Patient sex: M
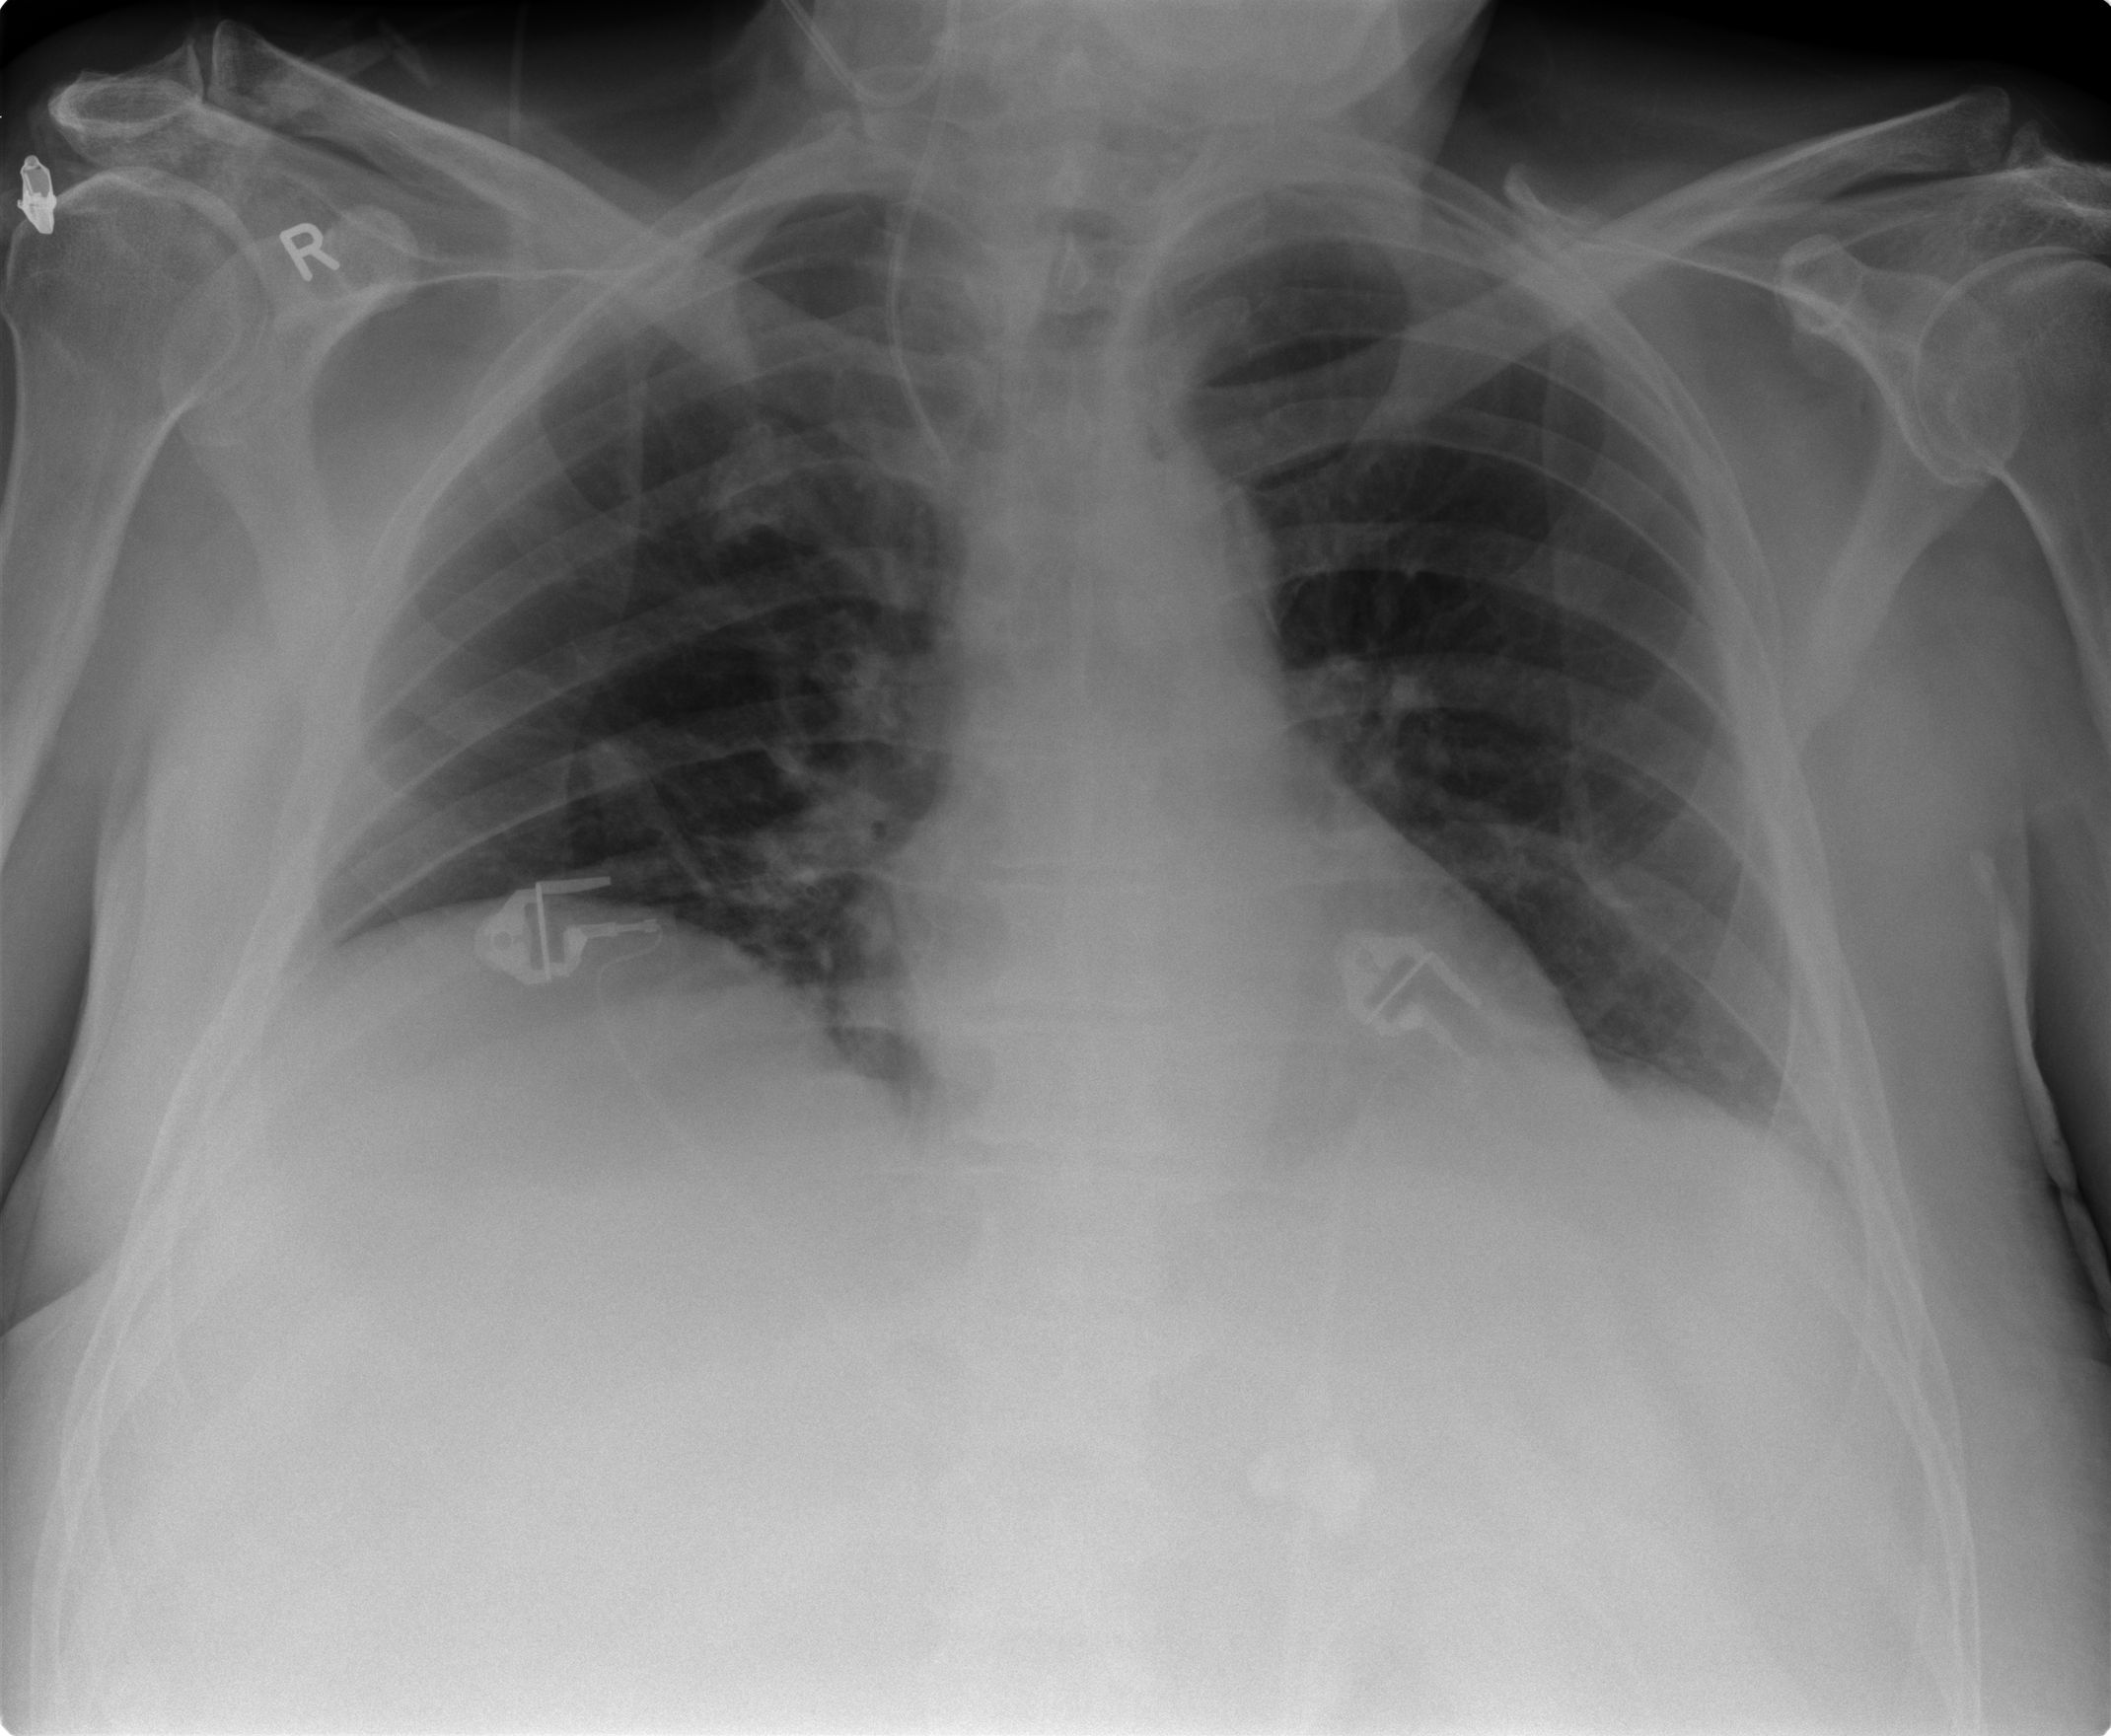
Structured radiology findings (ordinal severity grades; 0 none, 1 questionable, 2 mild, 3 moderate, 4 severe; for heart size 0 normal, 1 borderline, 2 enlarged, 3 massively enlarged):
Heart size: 0
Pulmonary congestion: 0
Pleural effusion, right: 0
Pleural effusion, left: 1
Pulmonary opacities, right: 0
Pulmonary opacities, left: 0
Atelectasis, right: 0
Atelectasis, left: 0